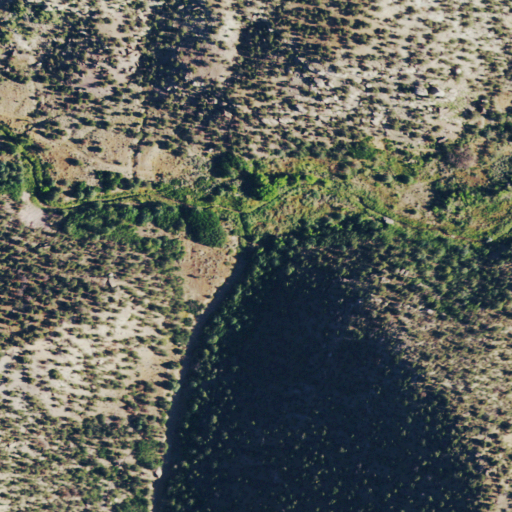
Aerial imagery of valley in Colorado named Mud Springs Draw containing evergreen forest, shrub, and woody wetlands